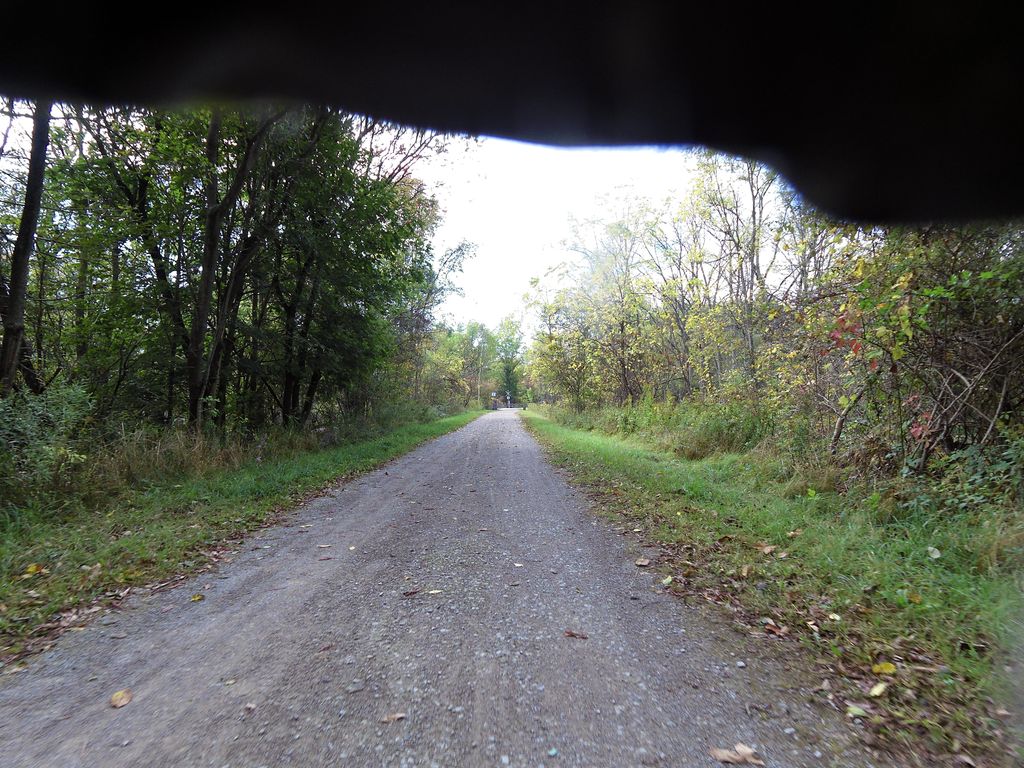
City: hamilton